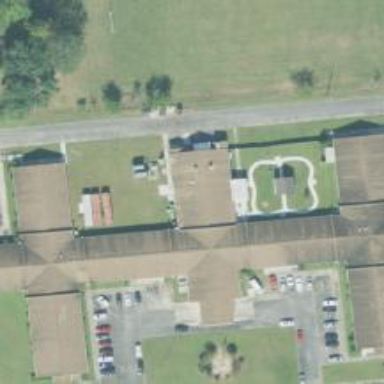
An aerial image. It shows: Nursing home.